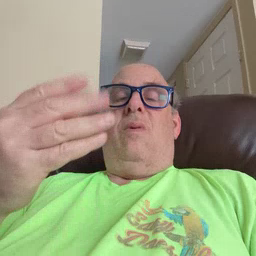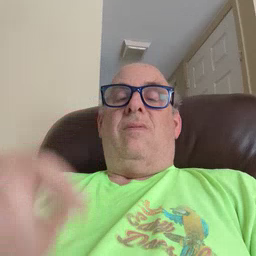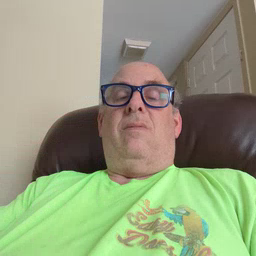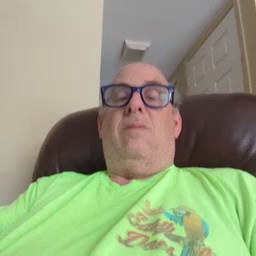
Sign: wet